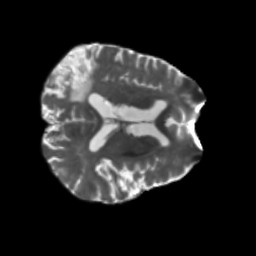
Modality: T2w
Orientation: axial
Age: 68
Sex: male
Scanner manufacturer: siemens
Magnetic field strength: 3 T
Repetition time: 5.25 s
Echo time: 0.08 s